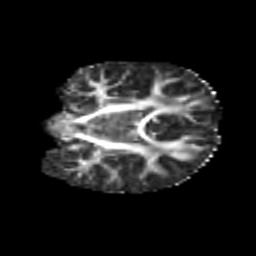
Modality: FA
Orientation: coronal
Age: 6
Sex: female
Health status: healthy